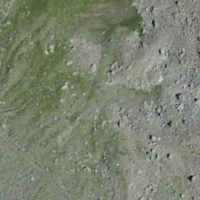
EUNIS habitat code: 48
Species observed at this site:
Androsace alpina